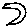
Label: moon